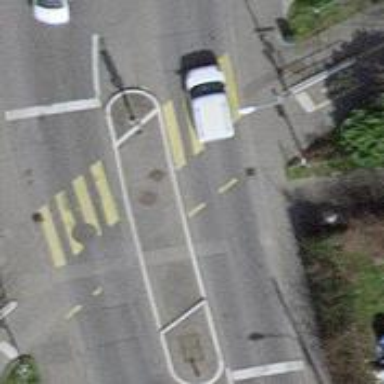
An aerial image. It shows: Marked footway crossing with asphalt surface and crossing island.